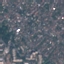
Land use / land cover class: Residential